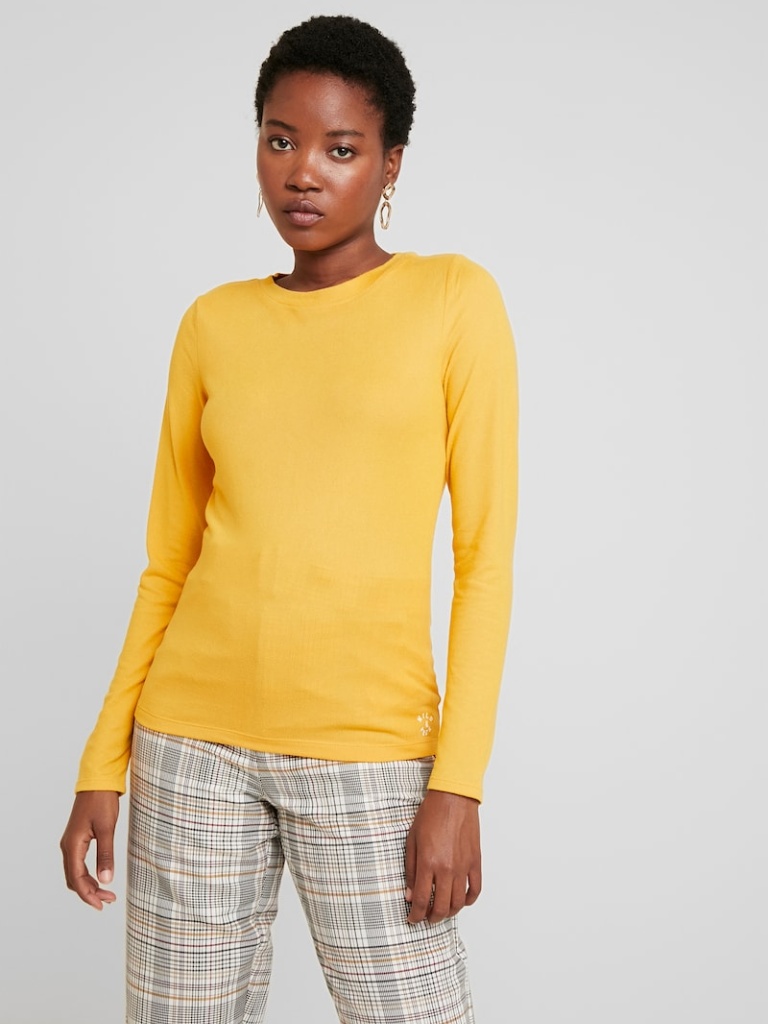
cotton tight a long-sleeved with the sleeves down hip length Fully Tucked in crew shirt